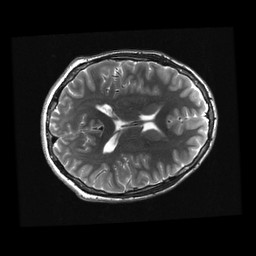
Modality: T2w
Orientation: axial
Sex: male
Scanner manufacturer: ge
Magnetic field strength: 3 T
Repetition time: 5 s
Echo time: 0.101 s